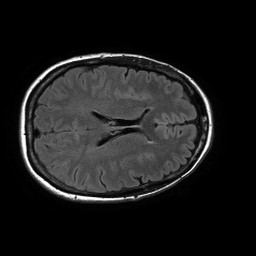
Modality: FLAIR
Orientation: axial
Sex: female
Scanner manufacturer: philips
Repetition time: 11 s
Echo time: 0.125 s